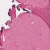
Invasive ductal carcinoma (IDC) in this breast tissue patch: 0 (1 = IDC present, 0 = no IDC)